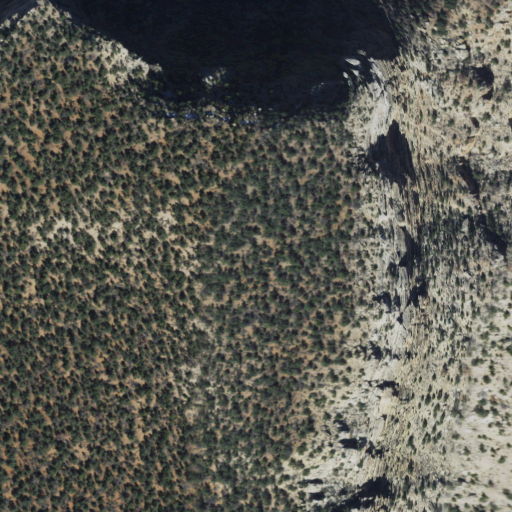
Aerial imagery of cliff(s) in Arizona named Mimbreno Point containing evergreen forest, barren land, and shrub